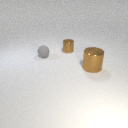
small brown metal cylinder behind large brown metal cylinder